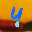
Label: 4